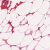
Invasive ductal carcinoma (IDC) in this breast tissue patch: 0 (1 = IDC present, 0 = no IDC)